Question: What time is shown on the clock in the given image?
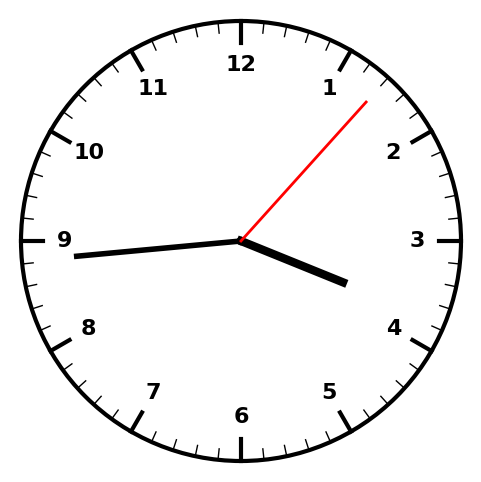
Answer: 03:44:07